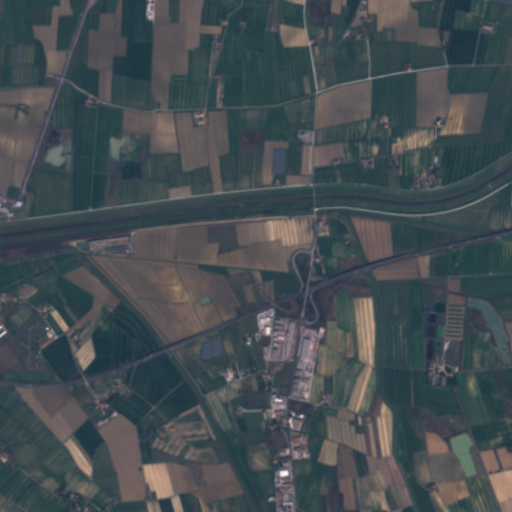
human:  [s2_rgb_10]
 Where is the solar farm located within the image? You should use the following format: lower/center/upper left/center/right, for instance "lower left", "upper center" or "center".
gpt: The solar farm is located in the upper right of the image.
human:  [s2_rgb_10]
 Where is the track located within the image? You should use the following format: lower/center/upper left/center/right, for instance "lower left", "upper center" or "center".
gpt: There is no track in the image.